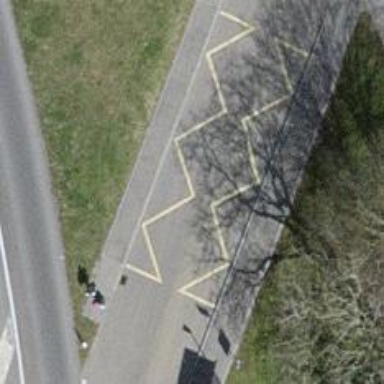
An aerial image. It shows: Bus stop equipped with public transport stop position.